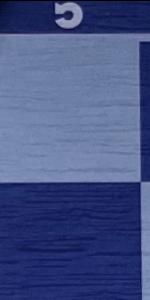
Label: Empty